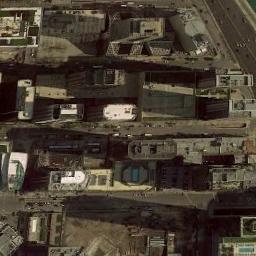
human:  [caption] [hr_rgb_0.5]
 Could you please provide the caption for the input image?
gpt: The commercial area is next to many roads .

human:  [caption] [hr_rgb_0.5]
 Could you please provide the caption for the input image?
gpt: The road is very narrow in the picture .

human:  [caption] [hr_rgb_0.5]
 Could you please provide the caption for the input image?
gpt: In a business district there are many buildings of different heights and heights and several roads with many cars and some trees .

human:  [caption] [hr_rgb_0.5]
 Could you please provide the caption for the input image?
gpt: A commercial area has lots of buildings of different heights and some roads go through the commercial area .

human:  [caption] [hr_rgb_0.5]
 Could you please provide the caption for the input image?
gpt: There are three roads through a commercial area .